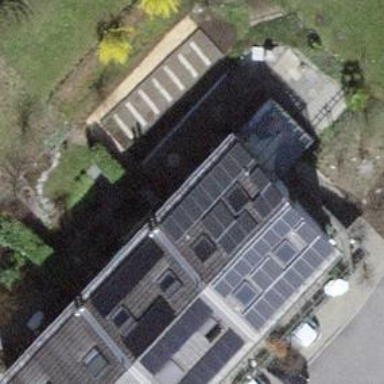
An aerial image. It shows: Solar power generator with photovoltaic panels.